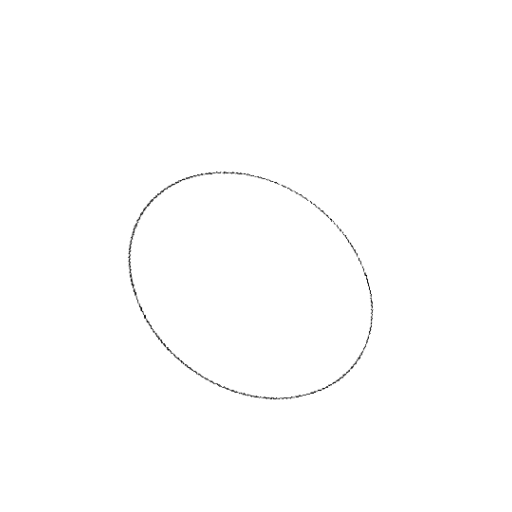
Crossing number: 0